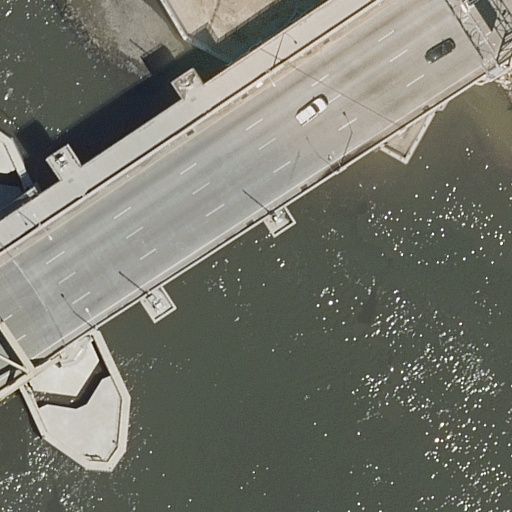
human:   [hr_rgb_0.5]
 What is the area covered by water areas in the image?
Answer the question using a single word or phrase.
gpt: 9552m2

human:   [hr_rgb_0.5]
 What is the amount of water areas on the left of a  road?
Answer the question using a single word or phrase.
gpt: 0

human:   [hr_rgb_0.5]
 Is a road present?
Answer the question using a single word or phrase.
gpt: yes

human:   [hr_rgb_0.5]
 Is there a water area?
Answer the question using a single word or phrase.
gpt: yes

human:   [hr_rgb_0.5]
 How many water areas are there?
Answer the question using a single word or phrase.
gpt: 1

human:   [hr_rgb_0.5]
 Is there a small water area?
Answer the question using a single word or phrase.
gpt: no

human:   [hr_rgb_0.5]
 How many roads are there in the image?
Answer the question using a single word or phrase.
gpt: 4

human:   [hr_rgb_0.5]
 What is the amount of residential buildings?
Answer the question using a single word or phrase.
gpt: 0

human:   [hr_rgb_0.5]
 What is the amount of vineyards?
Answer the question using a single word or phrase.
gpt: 0

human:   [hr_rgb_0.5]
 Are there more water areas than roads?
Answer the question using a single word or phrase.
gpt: no

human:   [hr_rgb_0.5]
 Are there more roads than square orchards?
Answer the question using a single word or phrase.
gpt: yes

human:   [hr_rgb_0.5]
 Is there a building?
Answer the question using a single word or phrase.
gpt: no

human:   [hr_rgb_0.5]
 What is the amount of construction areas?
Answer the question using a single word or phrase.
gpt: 0

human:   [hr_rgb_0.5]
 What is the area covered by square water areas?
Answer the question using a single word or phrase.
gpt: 0m2

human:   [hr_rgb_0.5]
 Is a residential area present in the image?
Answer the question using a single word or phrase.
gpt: no

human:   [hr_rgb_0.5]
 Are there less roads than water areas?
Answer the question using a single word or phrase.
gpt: no

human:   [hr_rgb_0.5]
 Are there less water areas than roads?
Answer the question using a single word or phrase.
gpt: yes

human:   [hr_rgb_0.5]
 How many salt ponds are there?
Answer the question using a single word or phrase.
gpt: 0

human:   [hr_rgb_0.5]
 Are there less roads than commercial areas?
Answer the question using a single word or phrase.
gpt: no

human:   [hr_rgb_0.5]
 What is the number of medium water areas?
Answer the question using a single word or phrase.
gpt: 0

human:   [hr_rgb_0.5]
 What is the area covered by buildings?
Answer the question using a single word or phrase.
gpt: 0m2

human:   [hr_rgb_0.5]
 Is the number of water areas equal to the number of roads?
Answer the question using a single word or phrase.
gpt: no

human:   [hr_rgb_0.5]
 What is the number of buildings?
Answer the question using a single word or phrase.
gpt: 0

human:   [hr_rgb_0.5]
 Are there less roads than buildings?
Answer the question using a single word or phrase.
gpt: no

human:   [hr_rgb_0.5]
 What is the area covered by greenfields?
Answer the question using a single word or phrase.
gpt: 0m2

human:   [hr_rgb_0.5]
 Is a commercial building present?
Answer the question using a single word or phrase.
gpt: no

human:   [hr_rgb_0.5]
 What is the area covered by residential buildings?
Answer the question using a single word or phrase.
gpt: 0m2

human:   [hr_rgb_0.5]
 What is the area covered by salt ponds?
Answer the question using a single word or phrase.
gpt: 0m2

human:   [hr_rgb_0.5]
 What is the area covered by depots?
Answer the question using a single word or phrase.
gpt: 0m2

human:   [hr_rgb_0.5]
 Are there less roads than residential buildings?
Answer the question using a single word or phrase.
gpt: no

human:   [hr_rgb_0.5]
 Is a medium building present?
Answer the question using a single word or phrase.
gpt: no

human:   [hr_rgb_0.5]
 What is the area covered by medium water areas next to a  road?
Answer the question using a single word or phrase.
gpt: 0m2

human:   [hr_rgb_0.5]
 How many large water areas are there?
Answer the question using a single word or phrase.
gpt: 1

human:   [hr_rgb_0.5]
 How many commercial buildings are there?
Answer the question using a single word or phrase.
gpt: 0

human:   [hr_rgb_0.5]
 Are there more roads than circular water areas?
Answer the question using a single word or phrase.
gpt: yes

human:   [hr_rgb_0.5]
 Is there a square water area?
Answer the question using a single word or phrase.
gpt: no

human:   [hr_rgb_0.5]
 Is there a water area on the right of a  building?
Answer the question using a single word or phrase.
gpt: no

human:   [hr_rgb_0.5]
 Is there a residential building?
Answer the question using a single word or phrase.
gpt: no

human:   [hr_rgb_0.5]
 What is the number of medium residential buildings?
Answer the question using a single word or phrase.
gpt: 0

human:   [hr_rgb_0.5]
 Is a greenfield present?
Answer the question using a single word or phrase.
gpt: no

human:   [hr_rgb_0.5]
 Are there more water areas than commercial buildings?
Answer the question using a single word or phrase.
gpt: yes

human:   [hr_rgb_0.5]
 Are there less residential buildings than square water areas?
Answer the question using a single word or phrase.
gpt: no

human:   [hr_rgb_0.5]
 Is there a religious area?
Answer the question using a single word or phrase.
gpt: no

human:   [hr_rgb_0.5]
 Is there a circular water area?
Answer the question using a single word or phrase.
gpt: no

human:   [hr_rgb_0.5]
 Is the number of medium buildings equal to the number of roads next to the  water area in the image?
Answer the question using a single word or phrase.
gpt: no

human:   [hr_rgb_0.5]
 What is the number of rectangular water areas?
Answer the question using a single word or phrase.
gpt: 0

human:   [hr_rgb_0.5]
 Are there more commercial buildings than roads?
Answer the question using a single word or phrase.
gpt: no

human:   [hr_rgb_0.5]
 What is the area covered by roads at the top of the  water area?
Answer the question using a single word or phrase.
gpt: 0m2

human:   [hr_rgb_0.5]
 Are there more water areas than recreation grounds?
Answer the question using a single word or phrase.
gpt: yes

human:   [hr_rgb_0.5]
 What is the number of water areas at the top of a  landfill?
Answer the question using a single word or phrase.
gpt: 0

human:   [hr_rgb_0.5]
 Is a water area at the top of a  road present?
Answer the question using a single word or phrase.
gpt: no

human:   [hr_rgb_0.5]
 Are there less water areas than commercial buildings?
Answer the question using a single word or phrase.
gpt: no

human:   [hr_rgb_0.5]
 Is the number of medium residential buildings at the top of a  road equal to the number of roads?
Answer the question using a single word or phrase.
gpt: no

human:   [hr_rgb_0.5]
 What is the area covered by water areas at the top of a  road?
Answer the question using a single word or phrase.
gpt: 0m2

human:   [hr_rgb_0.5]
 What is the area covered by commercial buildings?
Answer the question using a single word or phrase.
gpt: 0m2

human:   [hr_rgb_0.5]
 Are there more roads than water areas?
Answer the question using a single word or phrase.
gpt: yes

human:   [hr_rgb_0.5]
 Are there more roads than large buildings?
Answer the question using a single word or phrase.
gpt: yes

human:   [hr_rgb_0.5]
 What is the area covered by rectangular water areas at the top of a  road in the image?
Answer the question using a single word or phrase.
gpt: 0m2

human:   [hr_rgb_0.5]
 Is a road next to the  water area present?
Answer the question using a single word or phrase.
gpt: yes

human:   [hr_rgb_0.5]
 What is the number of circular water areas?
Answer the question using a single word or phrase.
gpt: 0

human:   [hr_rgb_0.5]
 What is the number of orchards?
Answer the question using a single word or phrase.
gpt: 0

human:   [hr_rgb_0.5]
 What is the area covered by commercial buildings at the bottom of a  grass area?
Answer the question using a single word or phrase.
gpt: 0m2

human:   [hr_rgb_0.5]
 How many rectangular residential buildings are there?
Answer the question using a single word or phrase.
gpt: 0

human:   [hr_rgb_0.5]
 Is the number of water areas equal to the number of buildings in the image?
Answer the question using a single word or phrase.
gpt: no